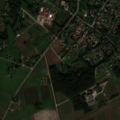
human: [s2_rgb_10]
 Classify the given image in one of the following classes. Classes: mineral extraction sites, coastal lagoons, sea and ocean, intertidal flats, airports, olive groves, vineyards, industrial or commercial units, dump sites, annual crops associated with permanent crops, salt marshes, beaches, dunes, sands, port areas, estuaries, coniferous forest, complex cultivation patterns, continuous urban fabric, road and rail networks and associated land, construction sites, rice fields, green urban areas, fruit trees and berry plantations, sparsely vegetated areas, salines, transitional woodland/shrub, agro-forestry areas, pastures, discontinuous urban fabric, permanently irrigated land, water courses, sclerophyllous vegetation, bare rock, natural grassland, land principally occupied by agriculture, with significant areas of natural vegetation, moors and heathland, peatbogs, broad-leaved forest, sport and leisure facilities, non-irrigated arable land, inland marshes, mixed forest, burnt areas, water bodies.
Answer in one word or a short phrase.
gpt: discontinuous urban fabric, non-irrigated arable land, complex cultivation patterns, land principally occupied by agriculture, with significant areas of natural vegetation